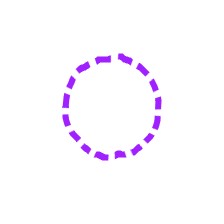
Shape: circle